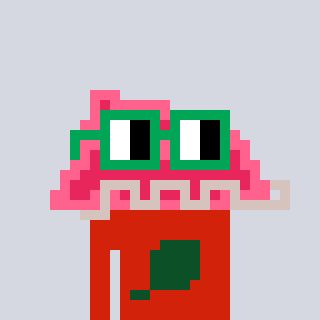
a pixel art character with square green glasses, a retainer-shaped head and a red-colored body on a cool background